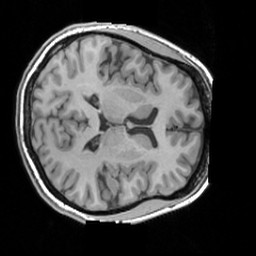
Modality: T1w
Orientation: axial
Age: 29
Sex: female
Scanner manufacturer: siemens
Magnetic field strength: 3 T
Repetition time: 1.63 s
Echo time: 0.00311 s